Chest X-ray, AP view. Patient: 33 years old, sex F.
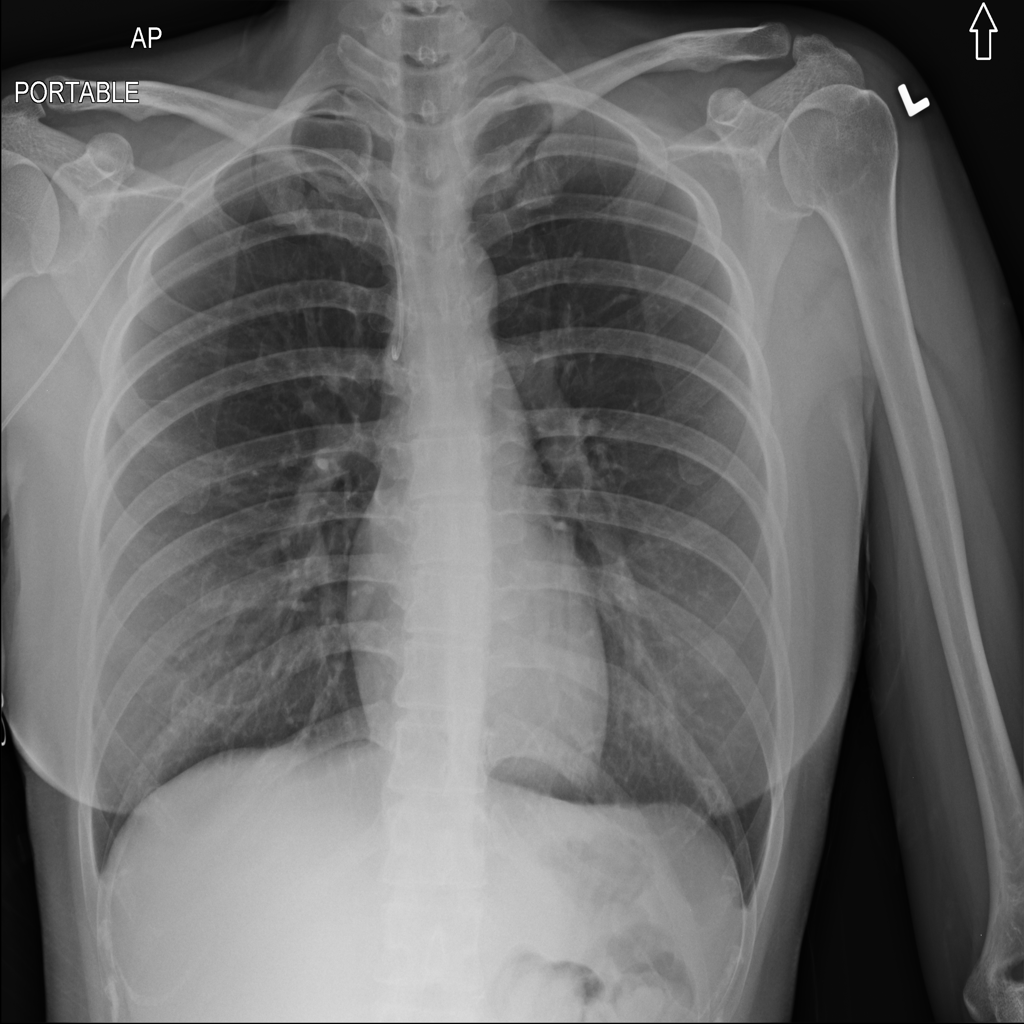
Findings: No Finding